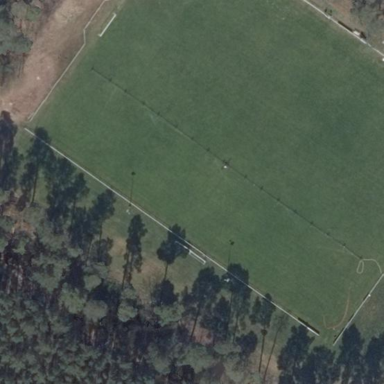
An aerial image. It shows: Sports center with grassy surroundings.